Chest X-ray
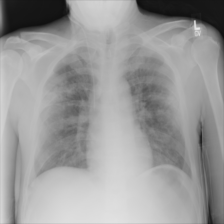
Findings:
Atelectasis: negative
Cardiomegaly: negative
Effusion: negative
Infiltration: negative
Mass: positive
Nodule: positive
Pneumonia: negative
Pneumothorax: negative
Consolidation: negative
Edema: negative
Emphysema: negative
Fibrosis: negative
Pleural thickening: negative
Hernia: negative